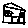
Label: house